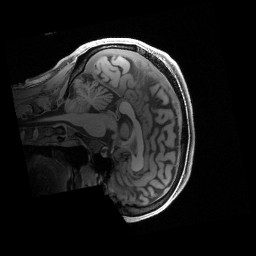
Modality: T1w
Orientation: sagittal
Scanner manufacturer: siemens
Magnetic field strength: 3 T
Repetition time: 2.4 s
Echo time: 0.00222 s